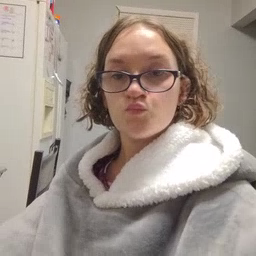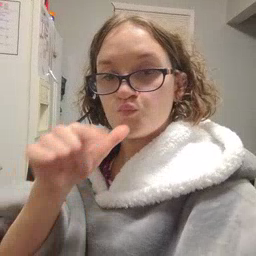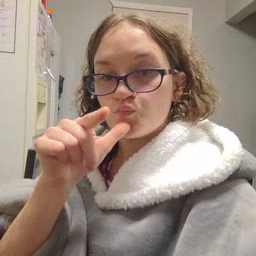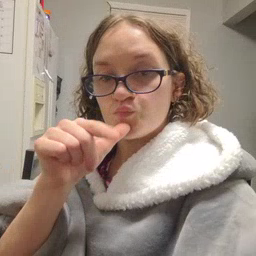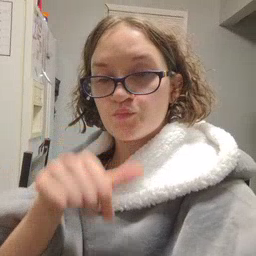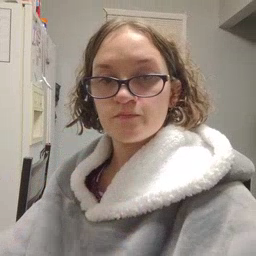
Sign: who